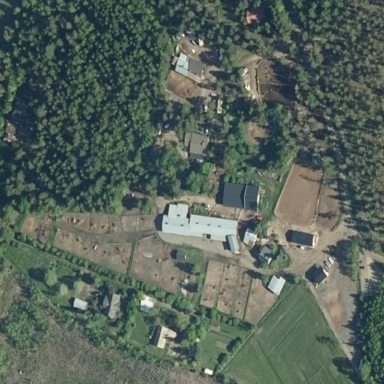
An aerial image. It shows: Farmyard area.